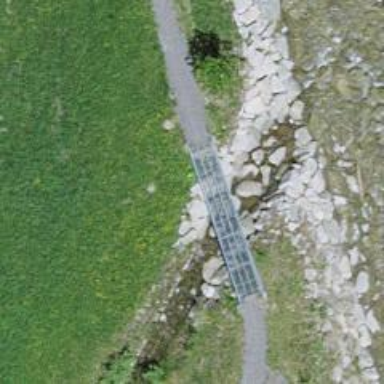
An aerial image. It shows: Gravel path on bridge.